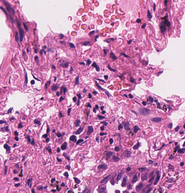
Tumor epithelial tissue: yes
Tumor-associated stroma tissue: yes
Normal tissue: no